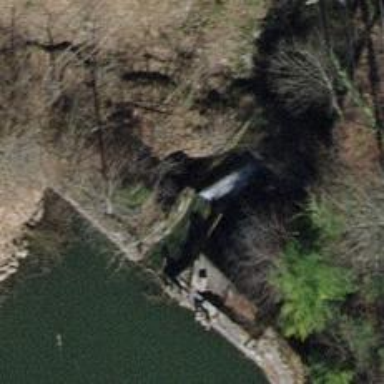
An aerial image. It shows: Beautiful waterfall.